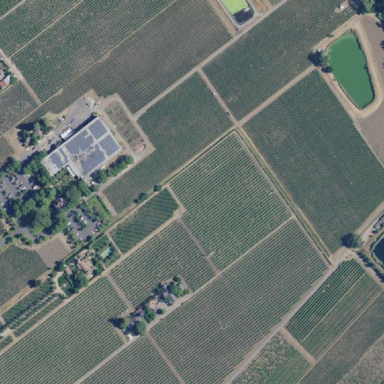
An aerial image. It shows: Vineyard growing grapes.